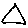
Label: triangle